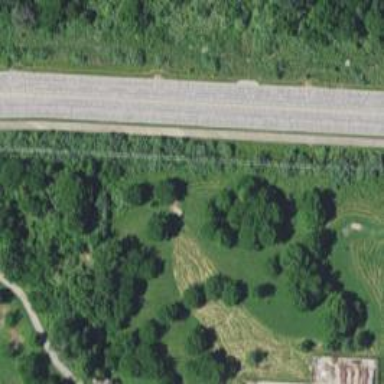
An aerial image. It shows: Disc golf basket.